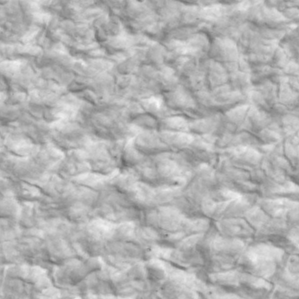
Label: non_frost